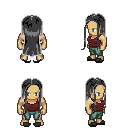
a pixel art fantasy rpg character, male body template, human, tanned skin, maroon pirate shirt, teal pants, gray extra-long hairstyle, gray slippers, four views (front, back, left, right), 2x2 character sprite sheet, small pixel art, hard edges, no anti-aliasing